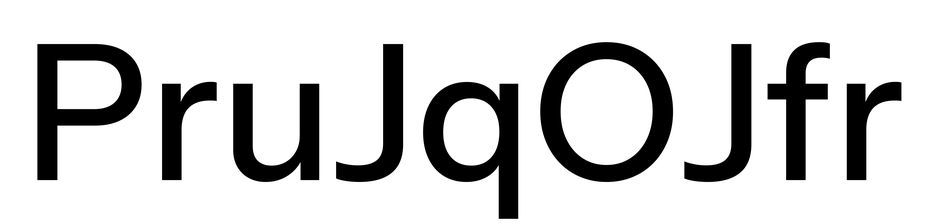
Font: InstrumentSans_Medium